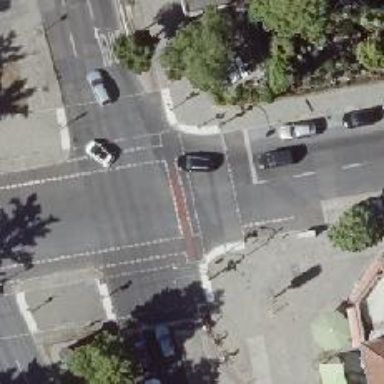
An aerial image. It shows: Crossing with traffic signals.